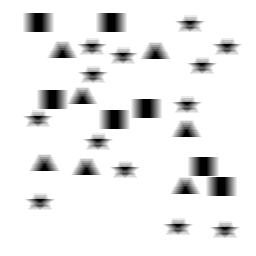
Squares: 7
Triangles: 7
Stars: 13
Total shapes: 27